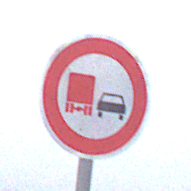
Verkehrszeichen: UeberholverbotKraftfahrzeuge
Umgebung: Outdoor, RoadRail
Tageszeit: MorningAfternoon
Wetter: Overcast
Licht: Natural
Jahreszeit: NotSpecified
Kontrast: LowContrast